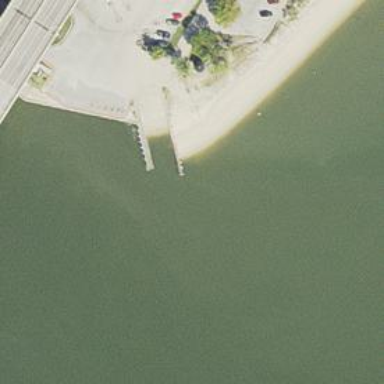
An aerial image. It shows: Slipway on leisure land.